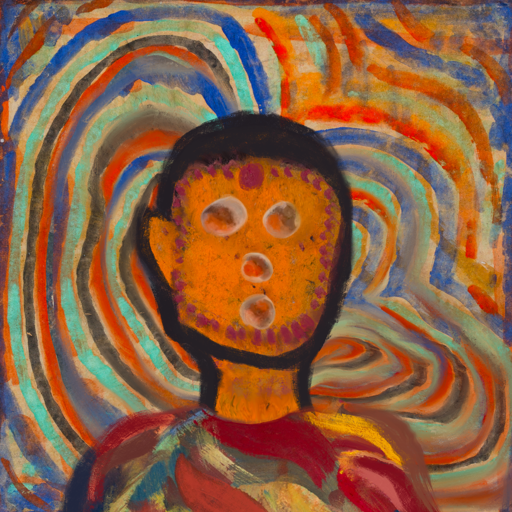
Background: Sisters, Head And Neck Front: Doll, Face Front: Rupkatha, Bust: Mother_And_Son_Son, Hair Front: Blank, Head Accessory: Blank, Second Necklace: Blank, Necklace: Blank, Baby: Blank